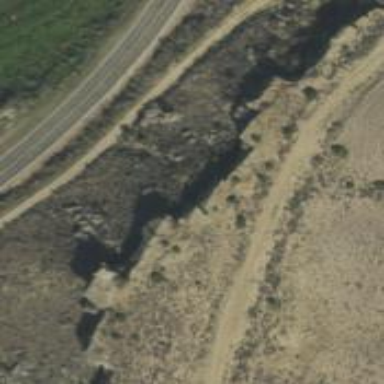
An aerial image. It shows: Cliff in nature.